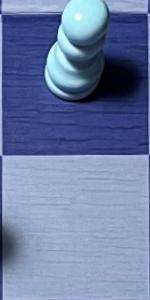
Label: Empty